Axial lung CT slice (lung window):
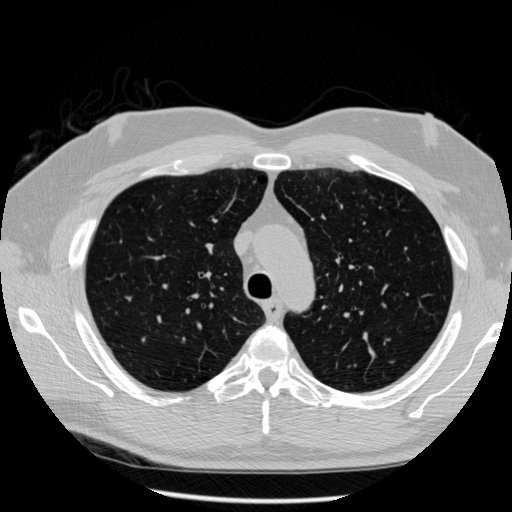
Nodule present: no